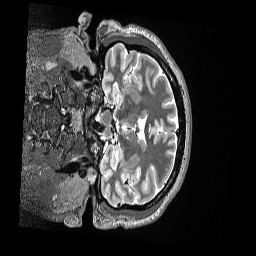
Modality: T2w
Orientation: coronal
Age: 31
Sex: male
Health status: ill
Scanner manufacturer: siemens
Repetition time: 3.2 s